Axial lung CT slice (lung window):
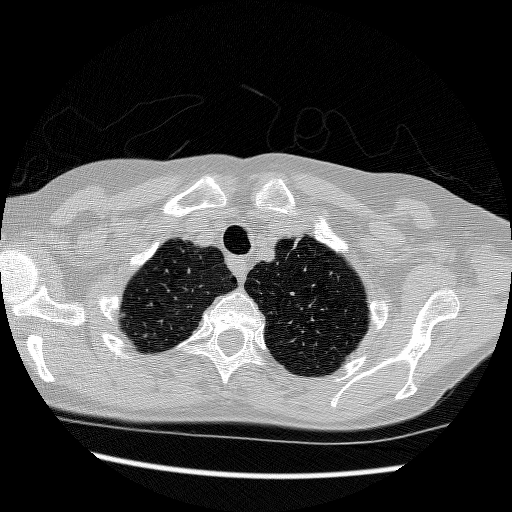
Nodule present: no